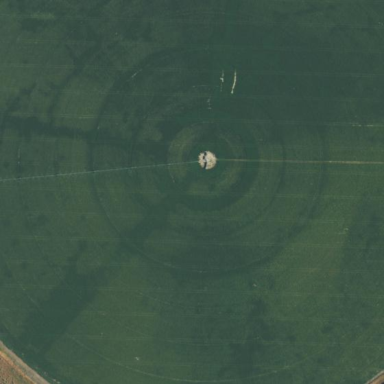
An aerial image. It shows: Farmland with pivot irrigation system.